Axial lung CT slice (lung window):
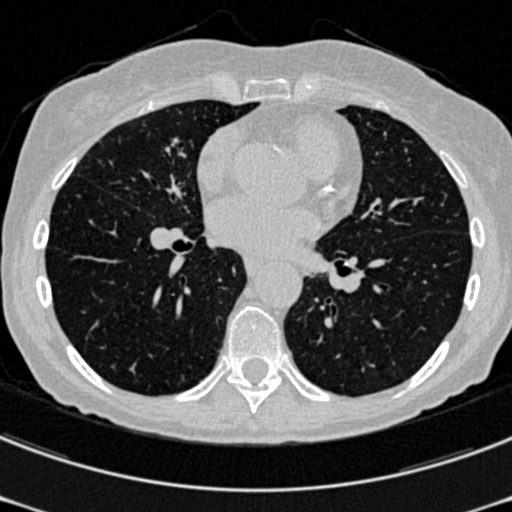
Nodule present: no